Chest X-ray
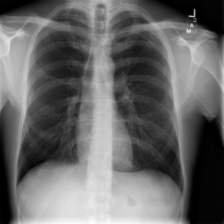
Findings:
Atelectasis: negative
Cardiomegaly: negative
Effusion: negative
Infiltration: negative
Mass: negative
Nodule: negative
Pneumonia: negative
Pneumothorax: negative
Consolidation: negative
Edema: negative
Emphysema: negative
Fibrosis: negative
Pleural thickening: negative
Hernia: negative